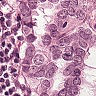
Metastatic tissue present: yes